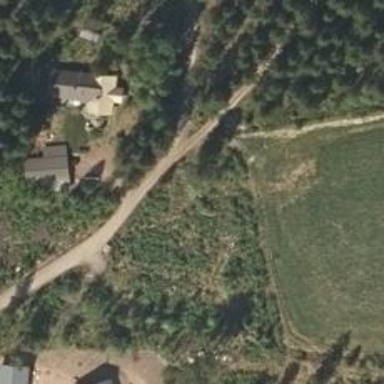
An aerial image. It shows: Well-maintained track road of grade 1.